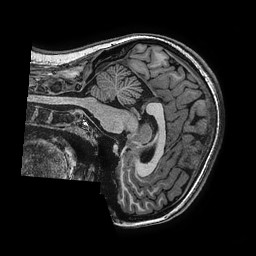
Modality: T1w
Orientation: sagittal
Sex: female
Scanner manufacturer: ge
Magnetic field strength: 3 T
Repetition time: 0.0077 s
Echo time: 0.003436 s